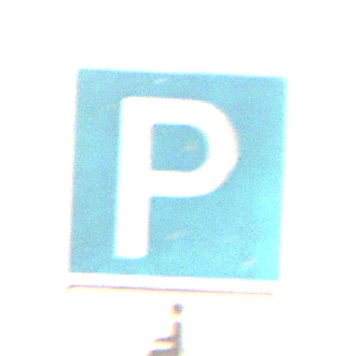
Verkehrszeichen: Parken
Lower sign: Personengruppen1
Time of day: SunriseSunset
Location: Outdoor (Nature)
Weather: PartlyCloudy
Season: NotSpecified
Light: Natural